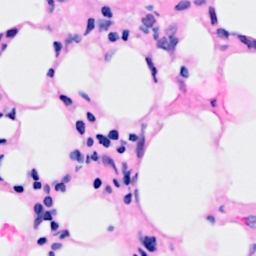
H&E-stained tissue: Breast